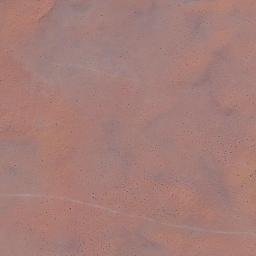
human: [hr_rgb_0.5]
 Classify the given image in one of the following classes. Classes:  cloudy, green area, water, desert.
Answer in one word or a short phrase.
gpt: desert